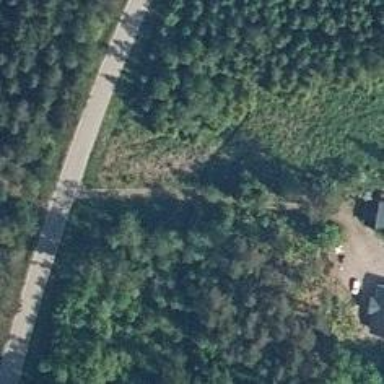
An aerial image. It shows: Driveway leading to service road.